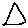
Label: triangle